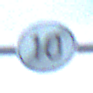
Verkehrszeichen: EndeGeschwindigkeit10
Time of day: SunriseSunset
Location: Outdoor (Beach)
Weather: PartlyCloudy
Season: NotSpecified
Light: Natural